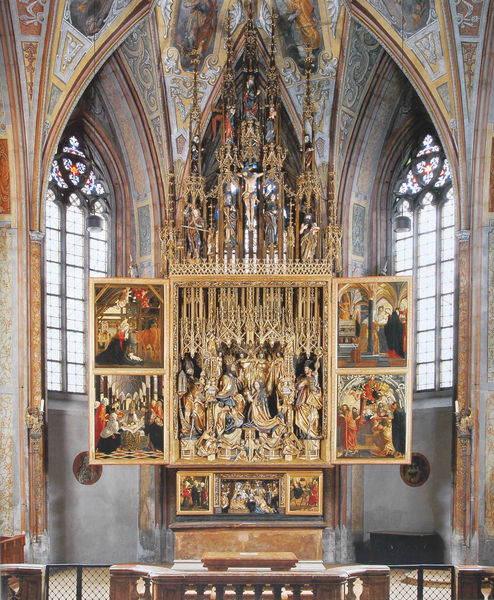
Titel: Hochaltar, Gesamtansicht mit geöffneten Flügeln
Künstler: Michael Pacher
Standort: St. Wolfgang (Salzkammergut)
Institution: Wallfahrts- und Pfarrkirche
Schlagwörter: blau, flügel, gemälde, gott, weiß, gelb, menschen, braun, bunt, fenster, grau, holz, licht, tisch, rot, malerei, falten, geschichte, niederlande, kirche, gold, gotik, renaissance, engel, skulptur, bilder, bogen, leer, figuren, kerzen, geschlossen, foto, rechtecke, bögen, gewölbe, offen, kreuz, dom, altar, hochaltar, kathedrale, schnitzerei, orgel, dienste, gotisch, rippengewölbe, spitzbogen, christus, jesus, kreuzigung, apsis, fresken, chor, heilige, gefasst, maria, madonna, magdalena, szenen, altarbild, masswerk, verkündigung, tryptichon, medaillons, gesprenge, predella, retabel, schnitzaltar, flügelaltar, triptychon, katholisch, triptichon, empfängnis, marienleben, gespränge, hochgotik, klappaltar, christis, sprengwerk, heilige famile, heiligenbilder, gld, for, protzig, alltar, issenheimer, isenheimer